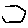
Label: hexagon